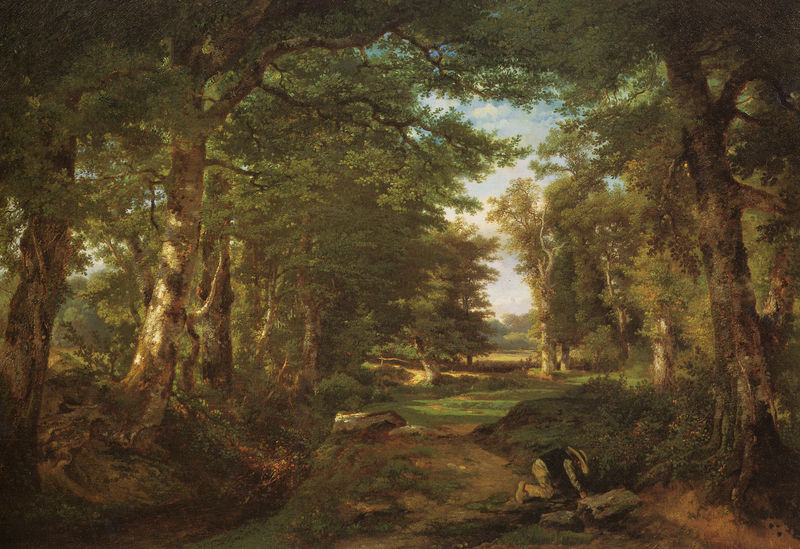
Titel: Les bois de Meudon au-dessus de Sèvres, Im Wald von Meudon bei Sevres
Künstler: Constant Troyon
Standort: Karlsruhe
Institution: Staatliche Kunsthalle Karlsruhe
Schlagwörter: baum, berg, blau, blätter, dunkel, felsen, himmel, laub, mann, schatten, weiß, wolken, bäume, fluss, gelb, grün, landschaft, ocker, sand, äste, braun, hell, hintergrund, holz, hut, licht, schwarz, zeichnung, ölbild, anlage, gras, weg, wiese, wolke, beige, malerei, hemd, hose, jacke, arm, mensch, stein, steine, herr, öl, ast, bach, baumstamm, birke, erde, horizont, hügel, natur, stamm, busch, büsche, gebüsch, kirche, pfad, sonne, realismus, blatt, wald, arbeit, turm, sommer, arbeiten, fels, sonnenlicht, allee, baumreihe, arbeiter, kuppel, maler, manet, tiefe, knie, baumkrone, baumkronen, geneigt, bauer, courbet, durchblick, wurzel, idyll, idyllisch, moos, lichtung, schuh, pinsel, wurzeln, zeichnen, geäst, waldboden, dickicht, rinde, knieend, kniend, laubbäume, gebückt, graben, dicht, einblick, waldweg, stumpf, tempera, baumstumpf, freie, natürlich, suche, aufheben, bückend, forst, pantinen, ideallandschaft, suchend, kniender, gelg, steiin, ss